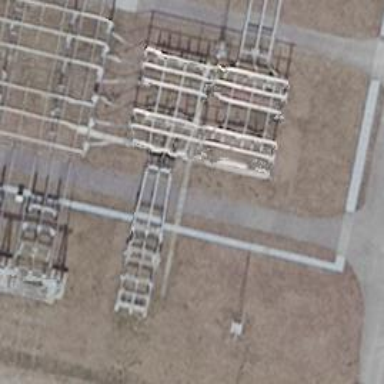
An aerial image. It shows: Three power lines with cables.